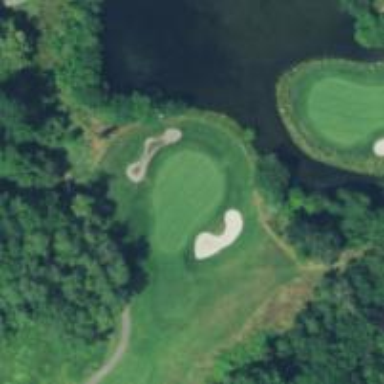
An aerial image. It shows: Golf hole.